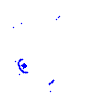
Particle: kaon